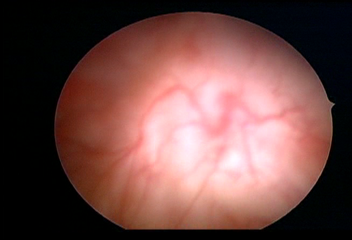
Modality: WLC
Class: Normal mucosa
Bladder cancer association: No